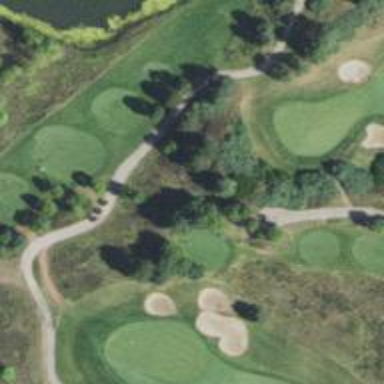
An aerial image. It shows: Footway that serves as golf path.